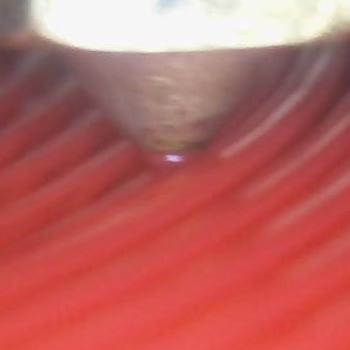
Flow rate: 300%